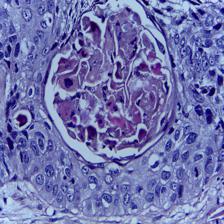
Diagnosis: OSCC